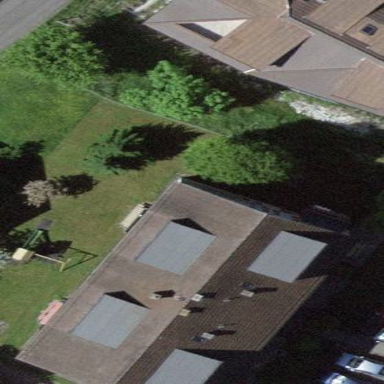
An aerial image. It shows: Residential building with gabled roof.